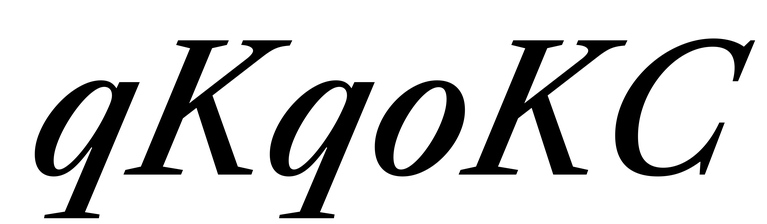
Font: LibreCaslonText-Italic_Medium_Italic